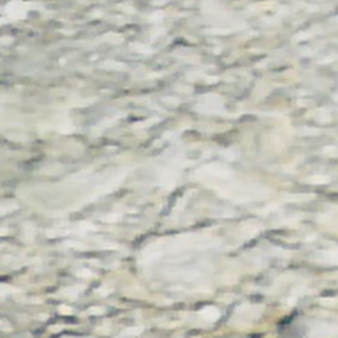
Label: other